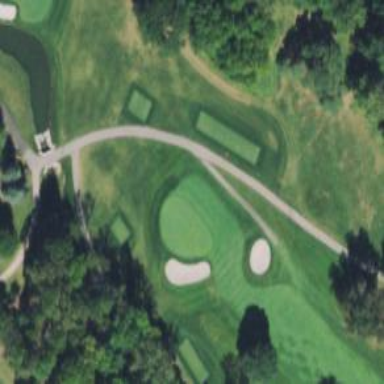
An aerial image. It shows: Path for both road and golf.